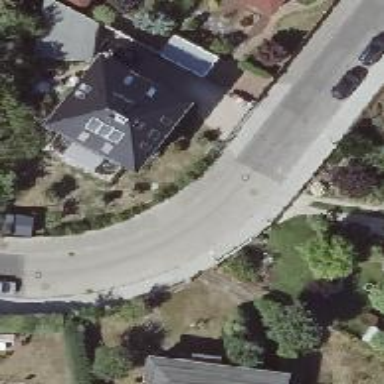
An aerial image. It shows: Residential road with sidewalks on both sides.